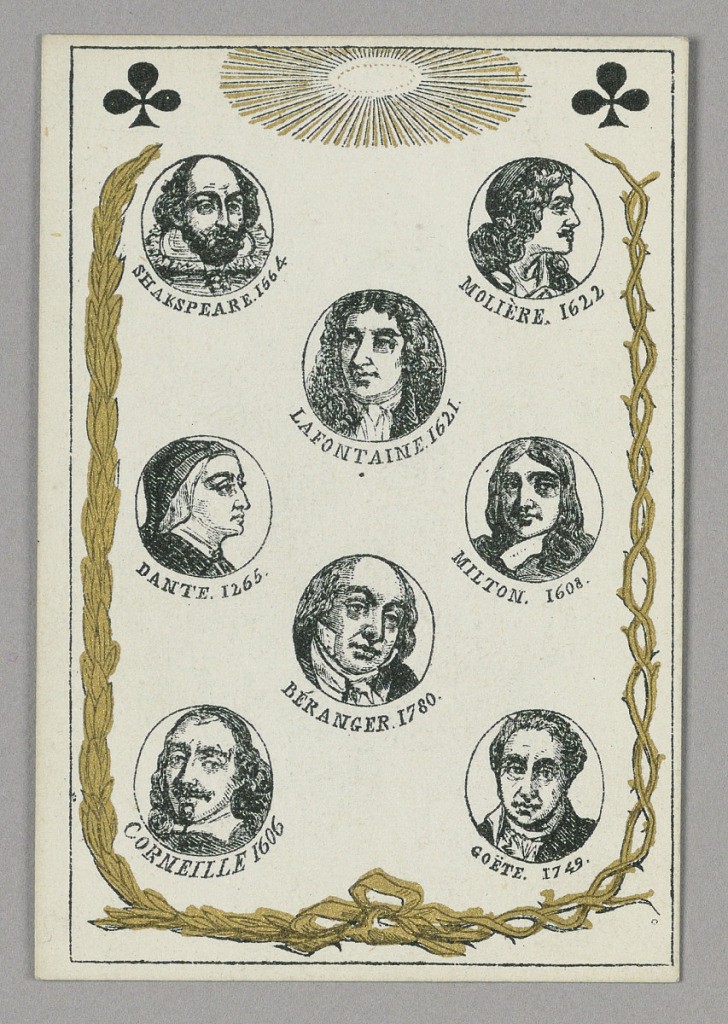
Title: Great Writers, Playing Card from Set of "Cartes héroïques" or "Des grands hommes"
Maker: Eugène Moreau, French, active 19th c.
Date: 1871
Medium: Stencil-colored lithograph on paper
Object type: Playing card
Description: Playing card from a set of "Cartes héroïques" or "Des grands hommes"